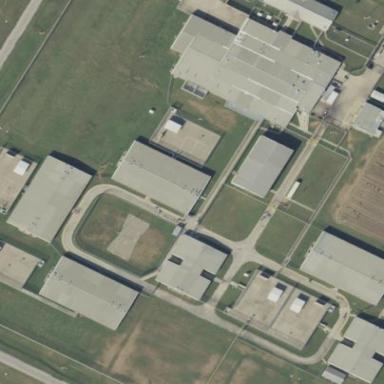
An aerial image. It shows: Prison.